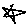
Label: star